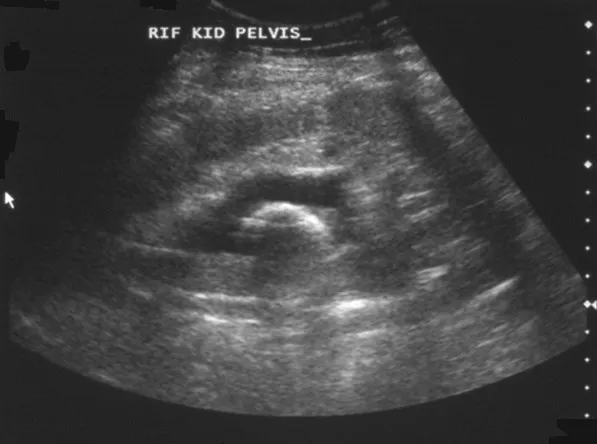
Ultrasound scan demonstrating hyper-reflective encrusted ureteric stent.
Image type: radiology (ultrasound)